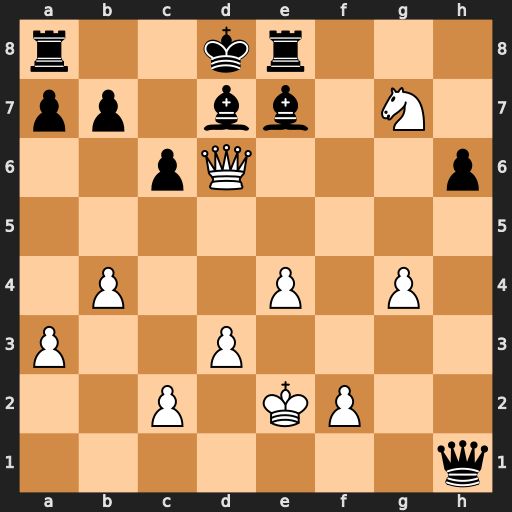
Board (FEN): r2kr3/pp1bb1N1/2pQ3p/8/1P2P1P1/P2P4/2P1KP2/7q
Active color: w
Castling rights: -
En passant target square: -
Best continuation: Ne6+ Kc8 Qc7#